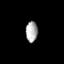
Tissue: lung
Cell type: Epithelial cells
Senescence score: 0.1891
Nuclear area (px): 242
Mean DAPI intensity: 170.066